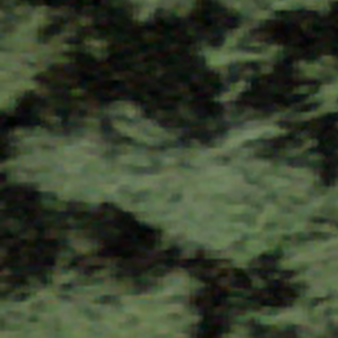
Label: other